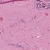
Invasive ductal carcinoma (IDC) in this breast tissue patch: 0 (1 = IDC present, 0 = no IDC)